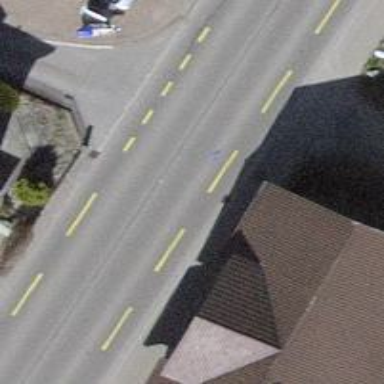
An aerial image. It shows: Secondary road with designated cycle lanes on both sides.